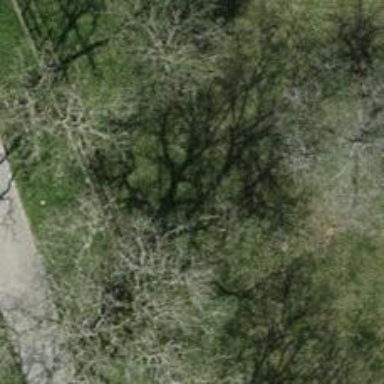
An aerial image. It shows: Beautiful tree in nature.